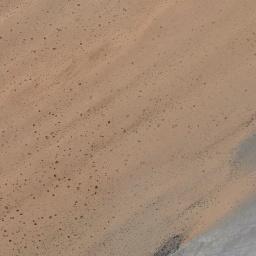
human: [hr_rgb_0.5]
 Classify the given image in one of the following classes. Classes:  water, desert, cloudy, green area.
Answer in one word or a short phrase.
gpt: desert